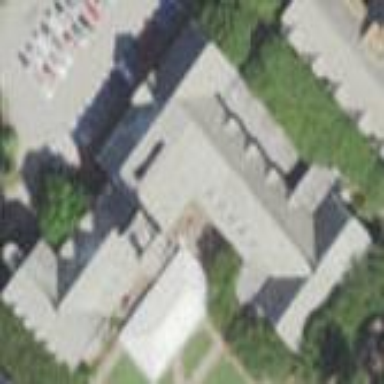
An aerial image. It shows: View of university building.